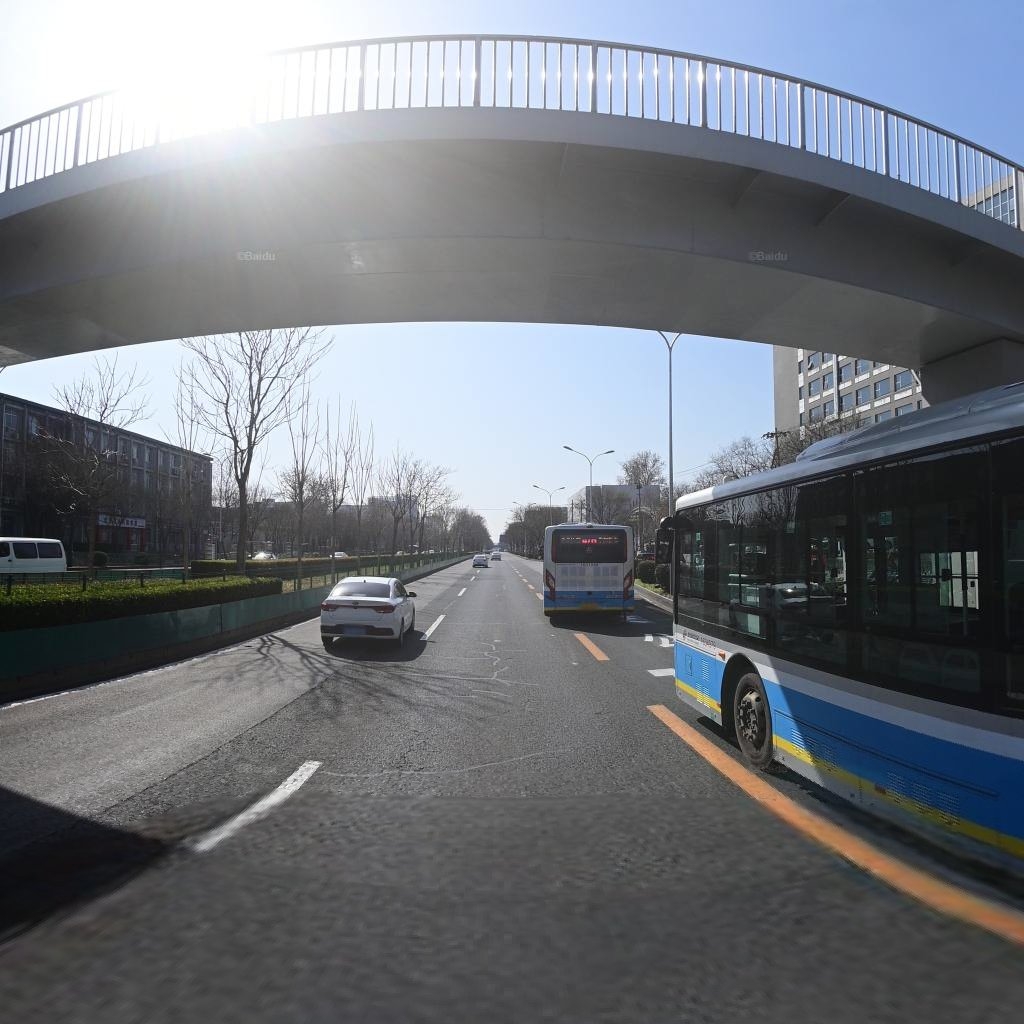
Region: Haidian
Road damage annotations: transverse patch, transverse patch, longitudinal patch, longitudinal crack, transverse patch